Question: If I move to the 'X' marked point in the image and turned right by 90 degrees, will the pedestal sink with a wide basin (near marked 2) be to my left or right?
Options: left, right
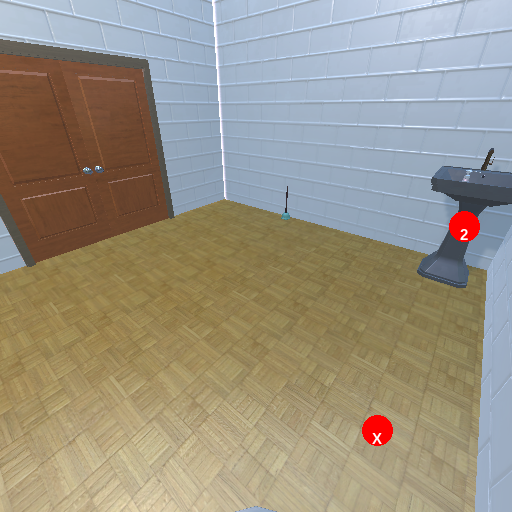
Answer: left